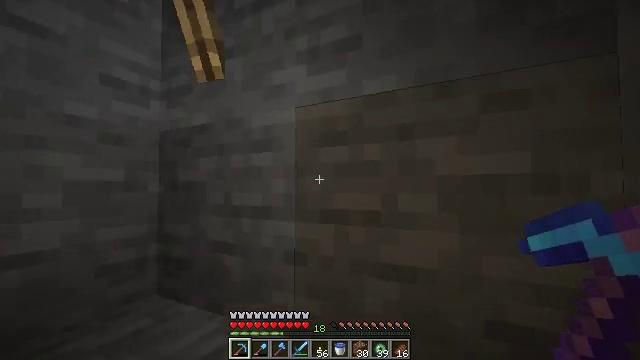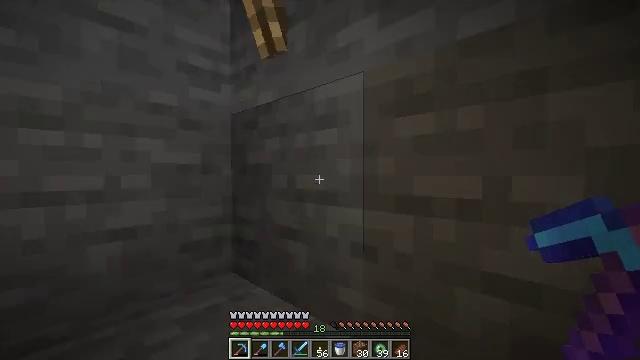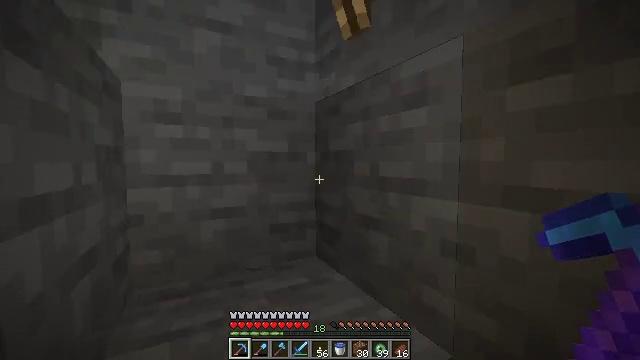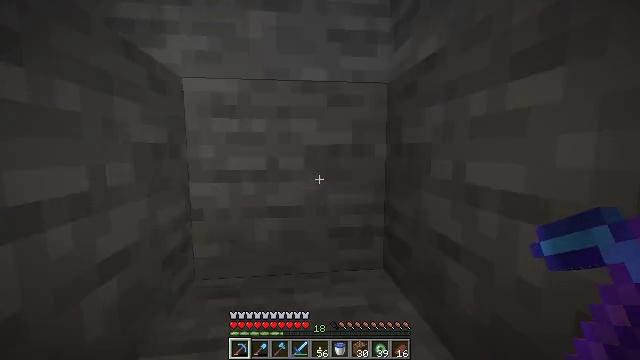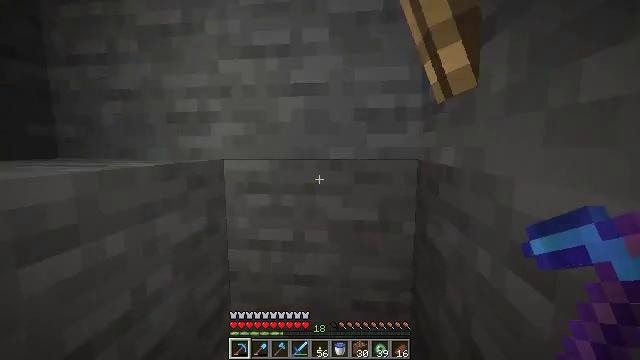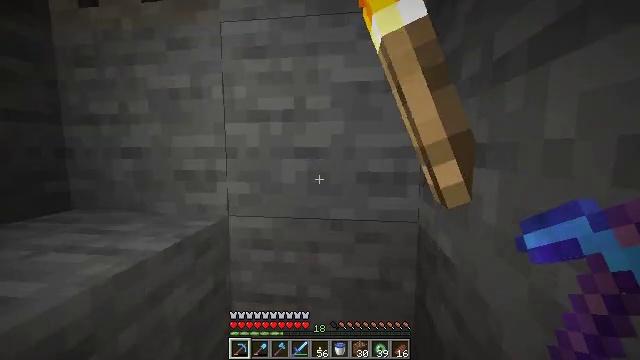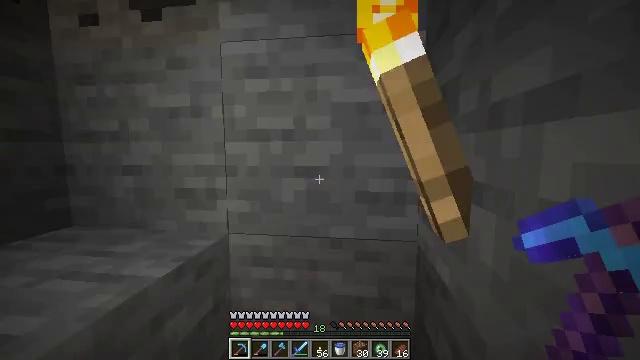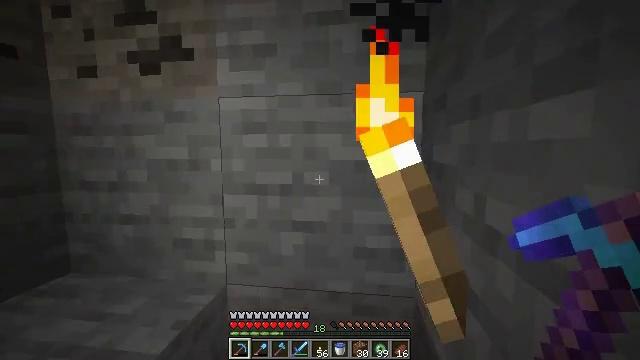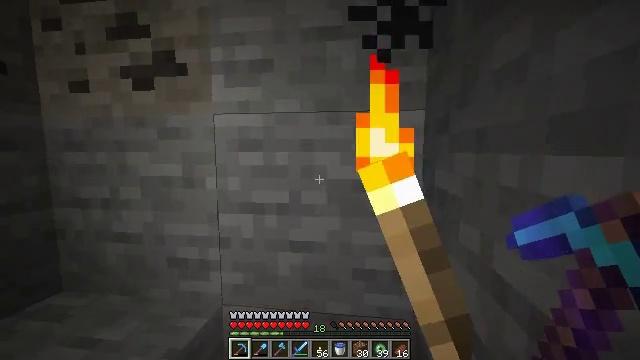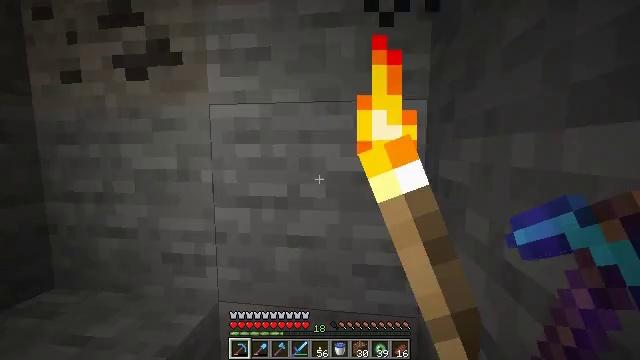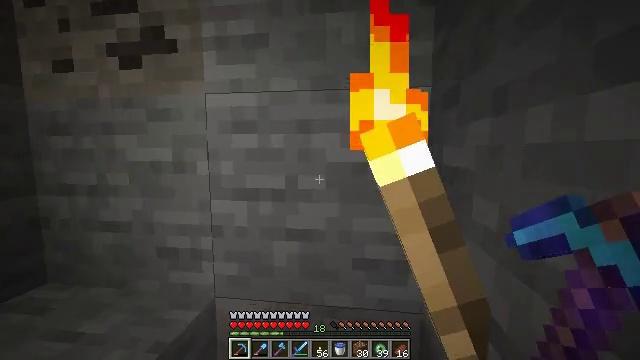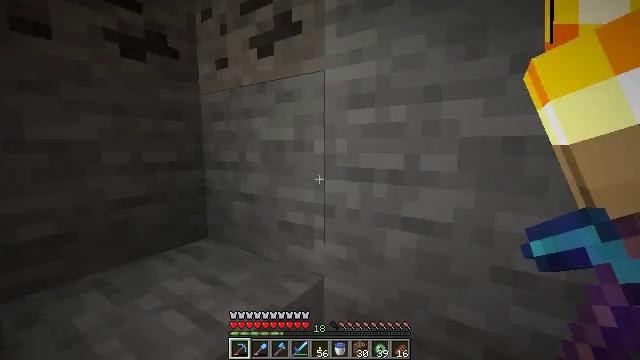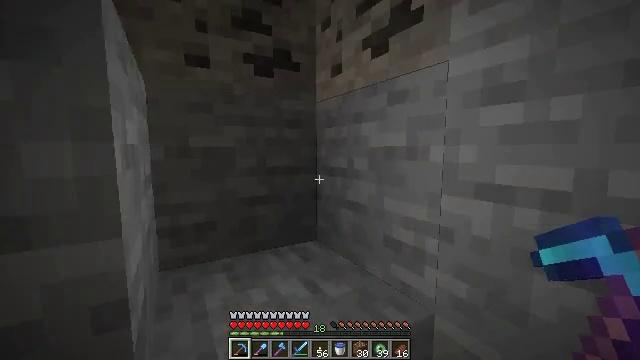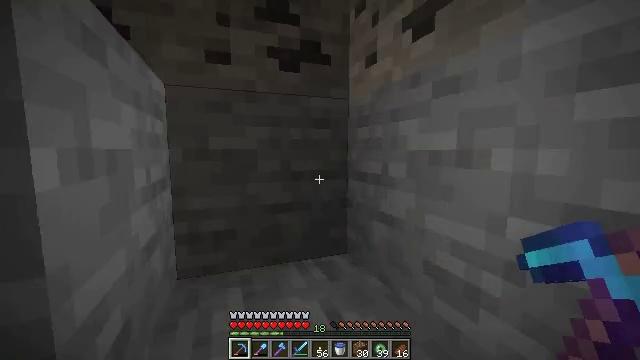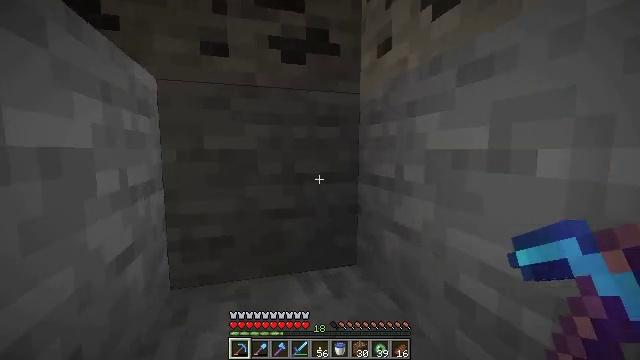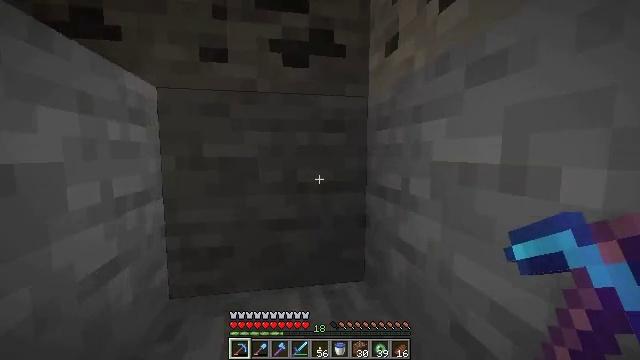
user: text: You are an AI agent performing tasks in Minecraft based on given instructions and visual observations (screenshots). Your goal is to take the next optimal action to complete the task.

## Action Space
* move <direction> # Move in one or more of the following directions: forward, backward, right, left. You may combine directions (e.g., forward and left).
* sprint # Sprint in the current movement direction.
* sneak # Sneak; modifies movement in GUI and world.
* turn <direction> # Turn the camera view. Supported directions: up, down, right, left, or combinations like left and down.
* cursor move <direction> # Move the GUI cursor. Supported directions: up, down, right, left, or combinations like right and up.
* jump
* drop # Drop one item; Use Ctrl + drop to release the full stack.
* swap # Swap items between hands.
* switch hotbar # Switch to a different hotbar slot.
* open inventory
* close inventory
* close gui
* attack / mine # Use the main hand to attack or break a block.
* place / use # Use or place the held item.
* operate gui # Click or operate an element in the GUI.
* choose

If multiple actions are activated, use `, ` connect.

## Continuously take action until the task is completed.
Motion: motion action
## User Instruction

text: Gather iron bars to use them later.
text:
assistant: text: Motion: move forward, turn left and down, attack / mine
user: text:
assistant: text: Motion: move forward, turn left and down, attack / mine
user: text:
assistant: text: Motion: move forward and move right, turn left and down, attack / mine
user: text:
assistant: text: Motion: move forward and move right, turn left, attack / mine, jump
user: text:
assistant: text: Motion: move forward and move right, attack / mine, jump
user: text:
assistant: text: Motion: move forward and move right, attack / mine, jump
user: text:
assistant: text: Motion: move forward and move right, attack / mine, jump
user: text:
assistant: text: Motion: move forward and move right, attack / mine
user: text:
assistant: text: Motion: move forward, attack / mine
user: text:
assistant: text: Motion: move forward, attack / mine
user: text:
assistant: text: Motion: move forward, turn left, attack / mine
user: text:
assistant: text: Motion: move forward, turn left, attack / mine
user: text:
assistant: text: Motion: move forward, turn left, attack / mine
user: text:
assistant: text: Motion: move forward and move right, turn left, attack / mine
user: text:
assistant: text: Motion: move forward and move right, turn left, attack / mine, jump
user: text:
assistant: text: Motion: move forward and move right, turn left and up, attack / mine, jump
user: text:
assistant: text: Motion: move forward and move right, turn left and up, attack / mine, jump
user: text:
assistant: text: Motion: move forward and move right, turn left and up, attack / mine, jump
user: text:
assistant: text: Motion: move forward and move right, turn left, attack / mine, jump
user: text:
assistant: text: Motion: move forward and move right, turn left and down, attack / mine
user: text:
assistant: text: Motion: move forward and move right, turn left and down, attack / mine
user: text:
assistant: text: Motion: move forward, turn left and down, attack / mine
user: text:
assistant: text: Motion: move forward, turn left, attack / mine
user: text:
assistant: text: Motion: move forward and move right, turn left, attack / mine
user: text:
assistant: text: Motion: move forward and move right, turn left, attack / mine
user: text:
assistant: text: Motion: move forward and move right, turn left, attack / mine, jump
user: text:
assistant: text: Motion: move forward and move right, turn left and up, attack / mine, jump
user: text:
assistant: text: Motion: move forward and move right, turn left and up, attack / mine, jump
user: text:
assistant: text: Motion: move forward and move right, turn left, attack / mine, jump
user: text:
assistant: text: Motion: move forward, turn left, attack / mine